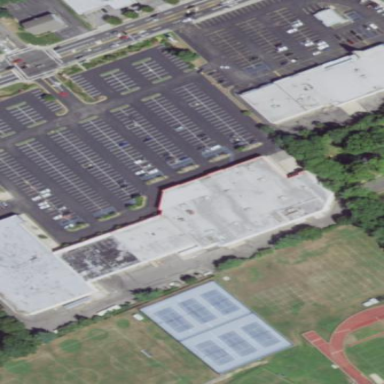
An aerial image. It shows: Retail building.